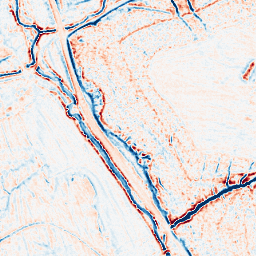
Category: edge_preserving
Decomposition family: bilateral
Decomposition parameters: d: 9
sigma_color: 150
sigma_space: 150
Upsampling method: sinc_blackman
Upsampling parameters: scale: 2
kernel_size: 4
Upsampling scale: 2